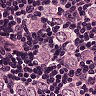
Metastatic tissue present: yes